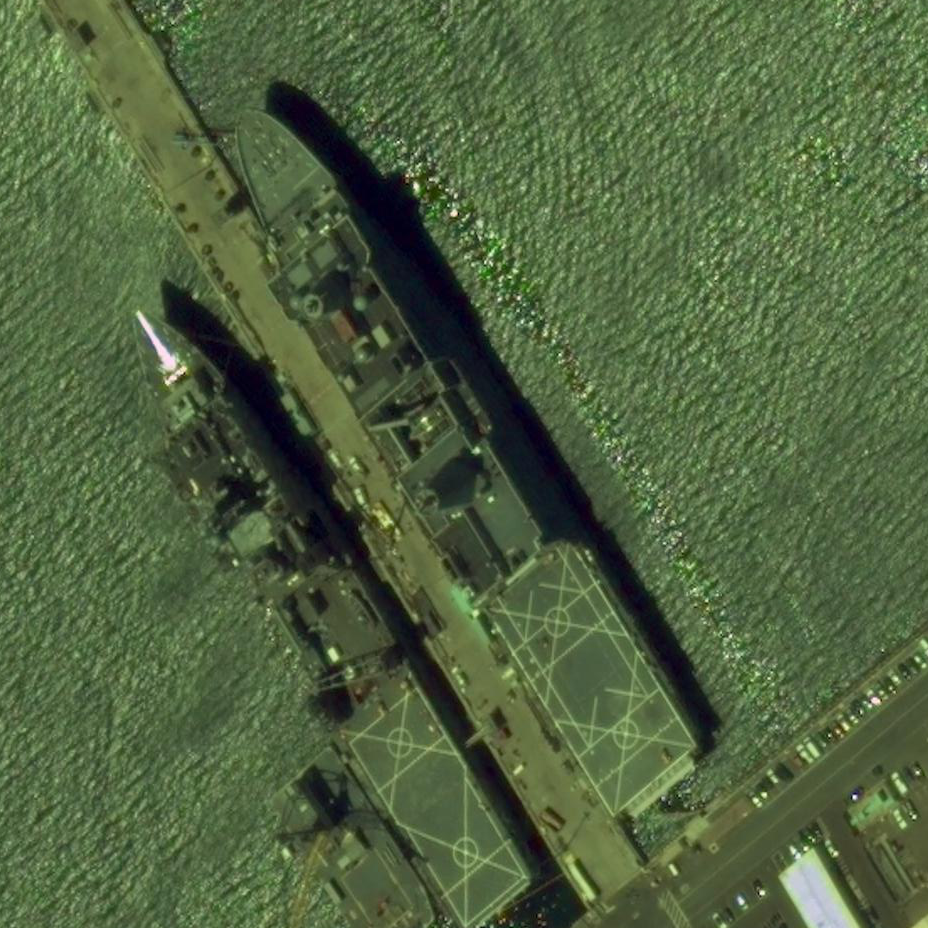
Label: combat